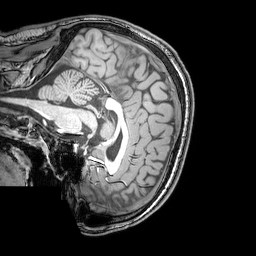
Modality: T1w
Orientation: sagittal
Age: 22
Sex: male
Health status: healthy
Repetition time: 0.081 s
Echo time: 0.037 s